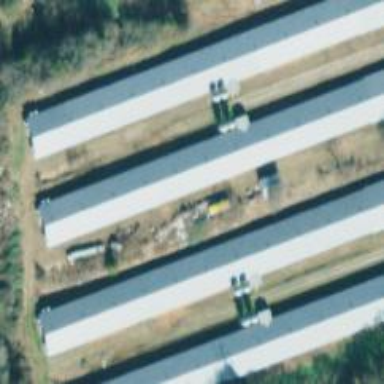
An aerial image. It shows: Poultry house.